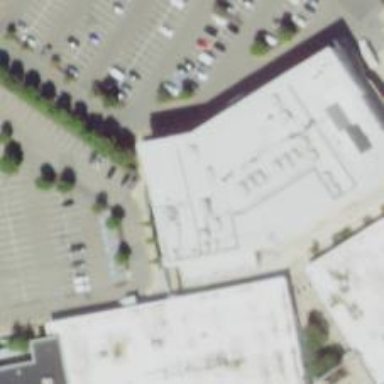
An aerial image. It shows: Cinema.